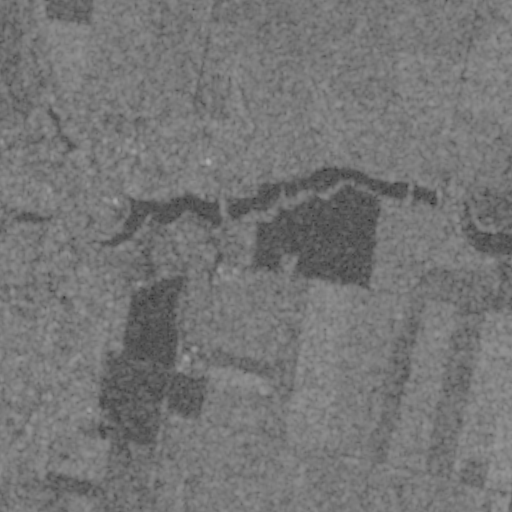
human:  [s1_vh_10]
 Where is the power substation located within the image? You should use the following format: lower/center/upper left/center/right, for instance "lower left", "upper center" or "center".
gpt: The power substation is located in the center of the image.
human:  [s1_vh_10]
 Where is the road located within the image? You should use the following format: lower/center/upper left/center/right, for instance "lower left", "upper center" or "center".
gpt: There is no road in the image.

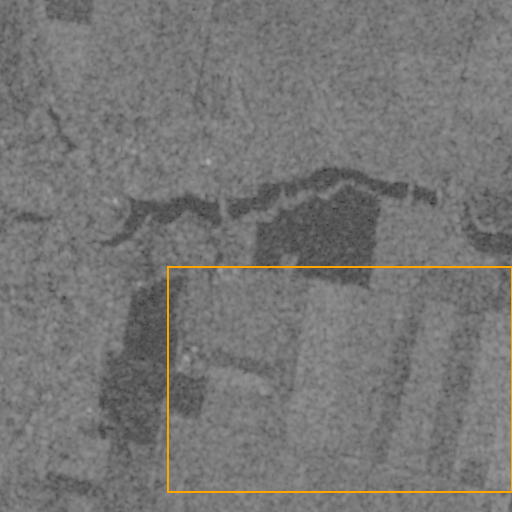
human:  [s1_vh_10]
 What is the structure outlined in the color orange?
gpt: The structure outlined in orange is a crop field.
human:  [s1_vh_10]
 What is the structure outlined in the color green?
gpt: There is no green outline.